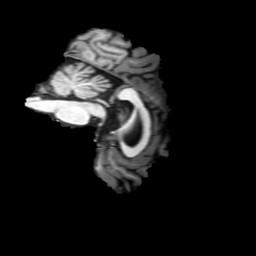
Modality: T1w
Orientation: sagittal
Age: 31
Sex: male
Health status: healthy